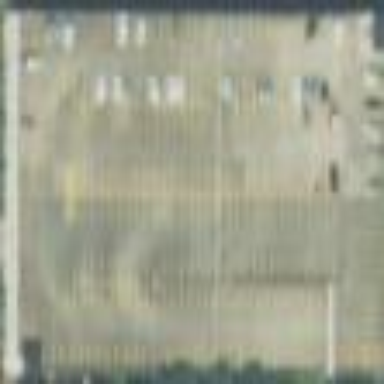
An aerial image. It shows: Multi-storey parking facility.